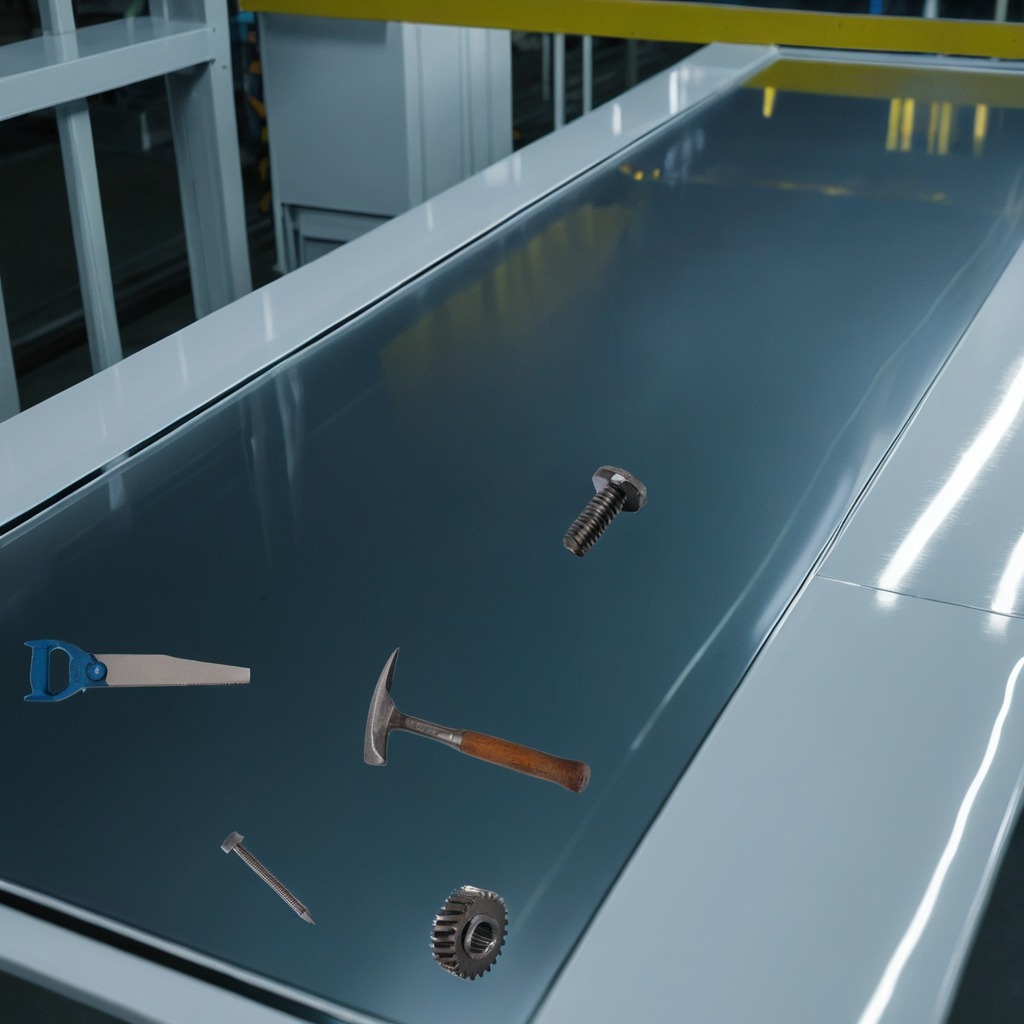
A hammer, an iron nail, a metal machine screw, and a metal saw are lying on the table.